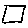
Label: square